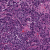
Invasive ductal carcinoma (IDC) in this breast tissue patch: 1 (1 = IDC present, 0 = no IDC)